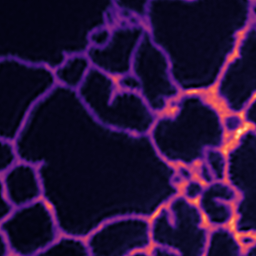
Label: Super-resolution ER image